Question: I have a series of .png images loaded into an animation, which works fine, but when I switch to another view, the memory that the animation uses is not freed up. Which takes up more and more memory every time you return to that view until eventually the app quits due to too much memory pressure.
Is there anything I can put in view diddisappear or another method to free this memory from the animation when the view is changed?
Also this only seems to happen in with my 4S running iOs 7. On my 4S with 6.1.2 it runs smoothly.
'''
NSArray *animationArray = [NSArray arrayWithObjects:
[UIImage imageNamed:@"0001.png"],
[UIImage imageNamed:@"0002.png"],
[UIImage imageNamed:@"0003.png"],
'''
...
'''
nil];
self->tapanimation1.animationImages =animationArray;
self->tapanimation1.animationDuration = .5;
self->tapanimation1.animationRepeatCount = 1;
[self->tapanimation1 startAnimating];
'''

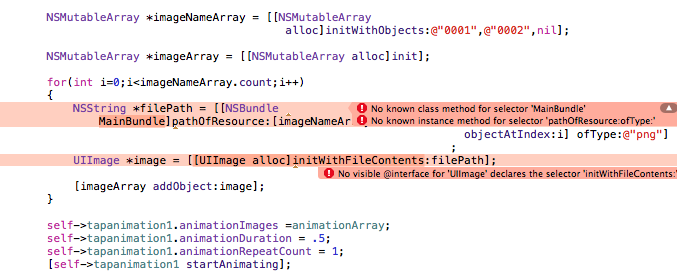
Answer: How you alloc image in animation --- there are two ways of intializing UIImage
First is -->
'''
[UIImage imageNamed:@"kshitij.png"];
'''
There is issue with this method it doesnot dealloc memory , even on release .
Second is -->
If image is in your app Bundle,then always use this
'''
NSString *filePath = [[NSBundle mainBundle]pathForResource:@"kshitij" ofType:@"png"];
UIImage *image = [[UIImage alloc]initWithContentsOfFile:filePath];
'''
Now use this image and make it release too , it will surely will save your some MB.
and you can also use ARC for memory saving.
Try this code --
'''
NSSMutableArray *imageNameArray = [[NSSMutableArray
alloc]initWithObjects:@"0001",@"0002",nil];
NSMutableArray *imageArray = [[NSMutableArray alloc] init];
for(int i=0;i<imageNameArray.count;i++)
{
NSString *filePath = [[NSBundle mainBundle]pathForResource:[imageNameArray
objectAtIndex:i] ofType:@"png"];
UIImage *image = [[UIImage alloc]initWithContentsOfFile:filePath];
[imageArray addObject:image];
}
self->tapanimation1.animationImages = imageArray;
self->tapanimation1.animationDuration = .5;
self->tapanimation1.animationRepeatCount = 1;
[self->tapanimation1 startAnimating];
'''
Now when animation does stop just release array. If you are using ARC then make it nil.